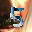
Label: 5